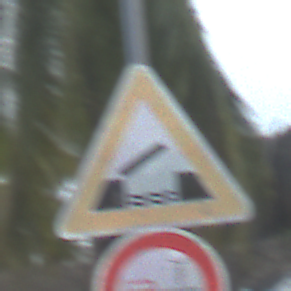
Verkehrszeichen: BeweglicheBruecke
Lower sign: VerbotUeberholenEinspurigeFahrzeuge
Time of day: MorningAfternoon
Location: Outdoor (Suburban)
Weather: PartlyCloudy
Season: NotSpecified
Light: Natural